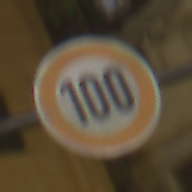
Verkehrszeichen: Geschwindigkeit100
Umgebung: Outdoor, Urban
Tageszeit: Night
Wetter: PartlyCloudy
Licht: Artificial
Jahreszeit: NotSpecified
Kontrast: HighContrast